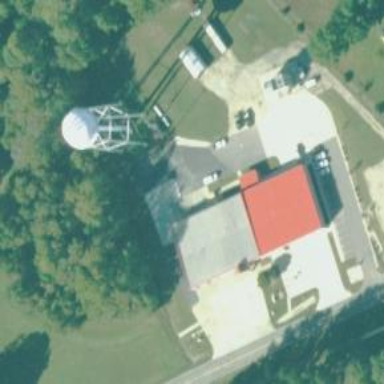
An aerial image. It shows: Fire station building.